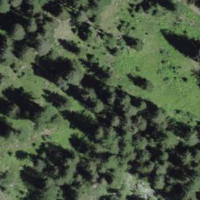
EUNIS habitat code: 43
Species observed at this site:
Cyaniris semiargus
Erynnis tages
Erebia medusa
Silene nutans
Gymnadenia conopsea
Erebia alberganus